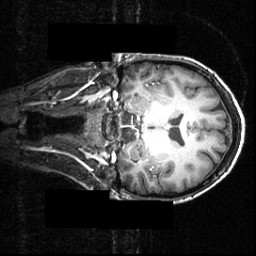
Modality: T1w
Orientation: coronal
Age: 20
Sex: female
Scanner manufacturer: siemens
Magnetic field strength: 3.951 T
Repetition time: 1.5 s
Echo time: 0.00335 s